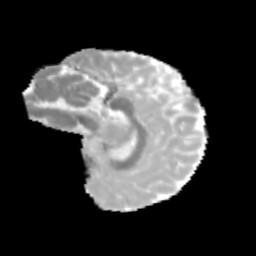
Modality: MD
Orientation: sagittal
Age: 11
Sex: male
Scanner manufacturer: siemens
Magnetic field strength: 3 T
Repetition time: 3.8 s
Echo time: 0.07 s